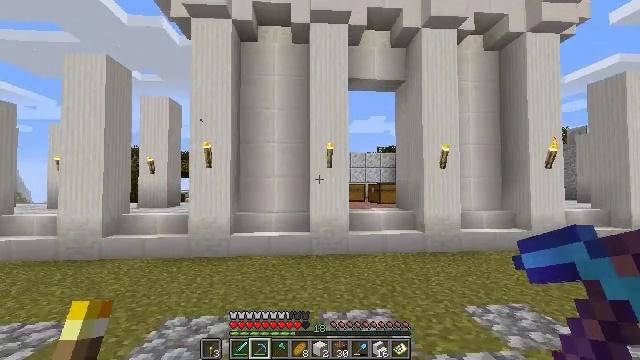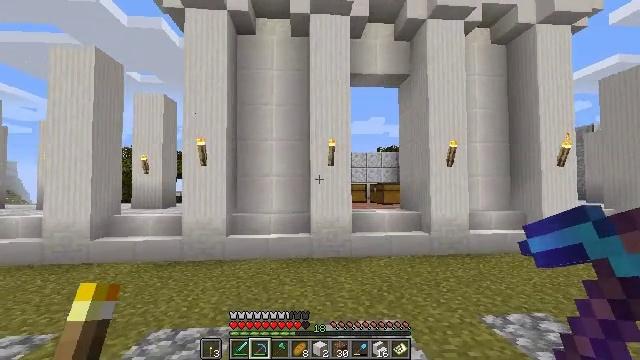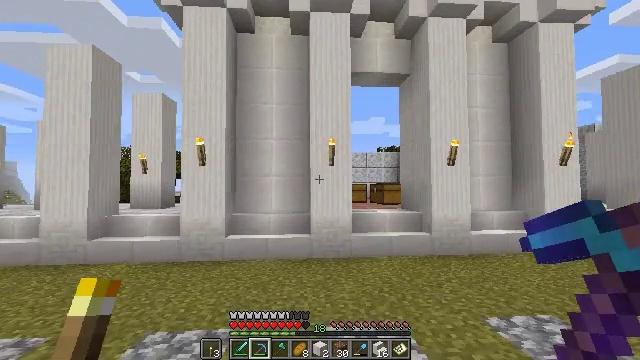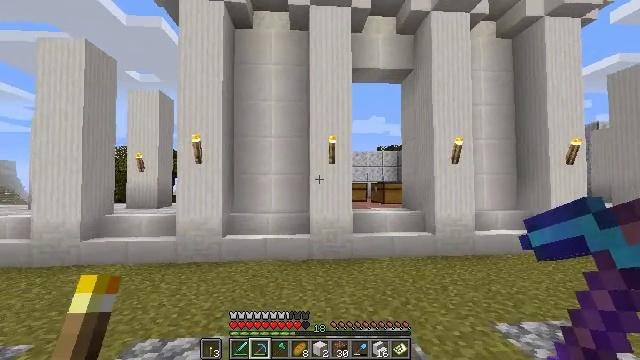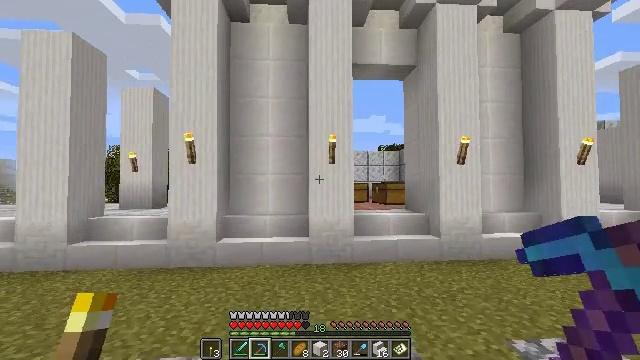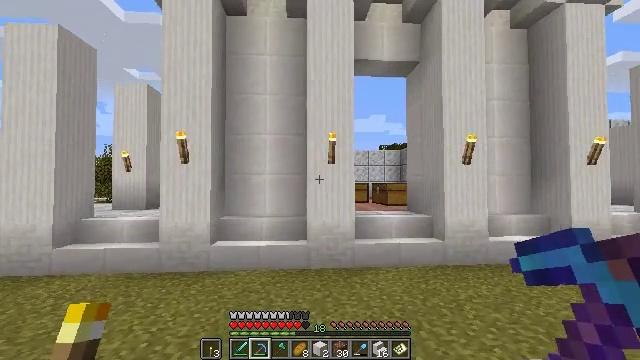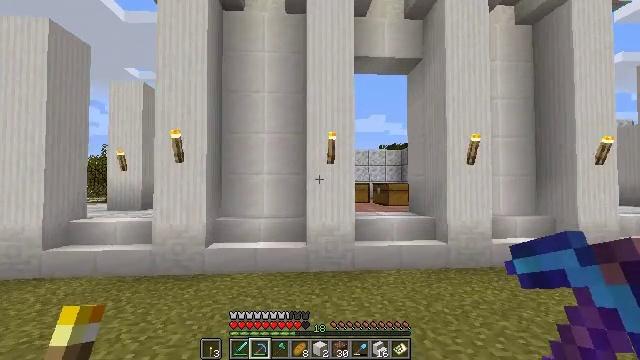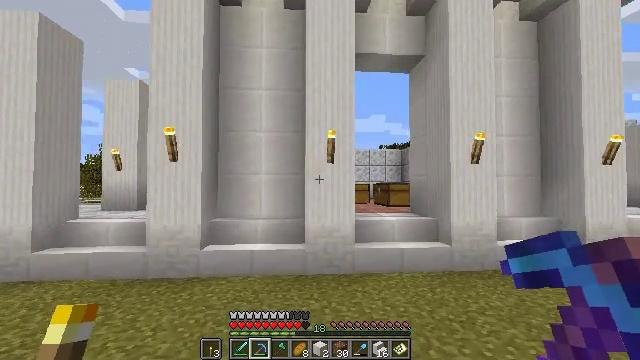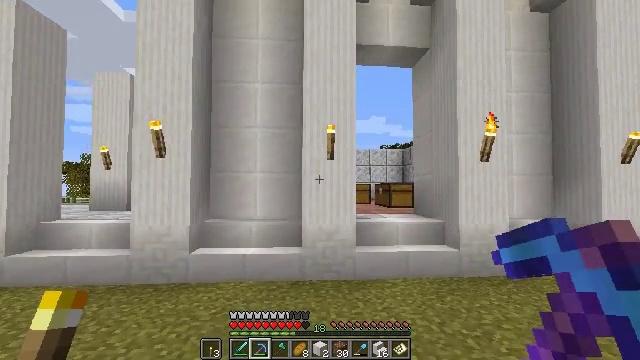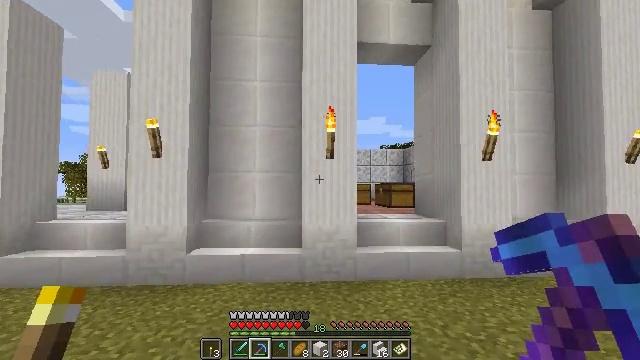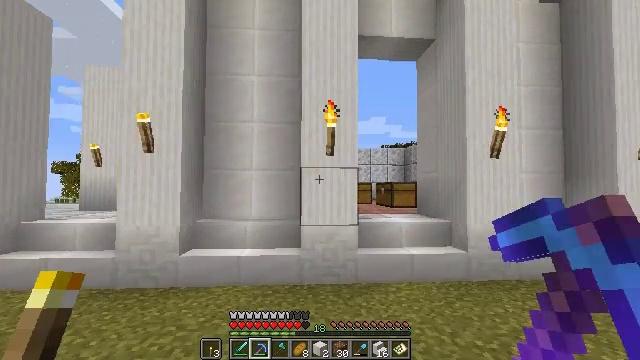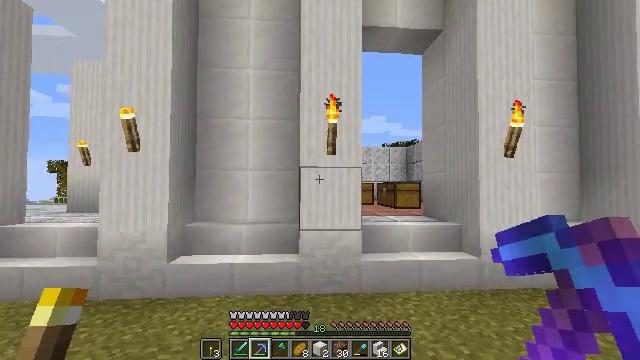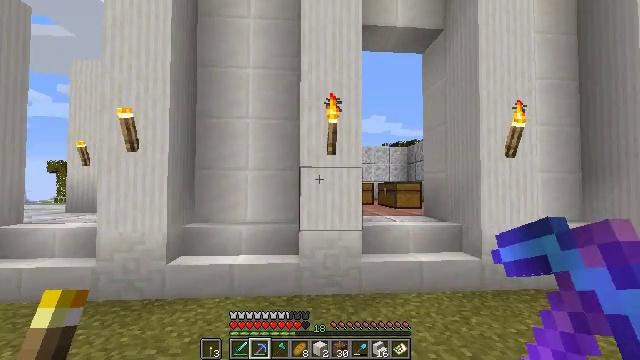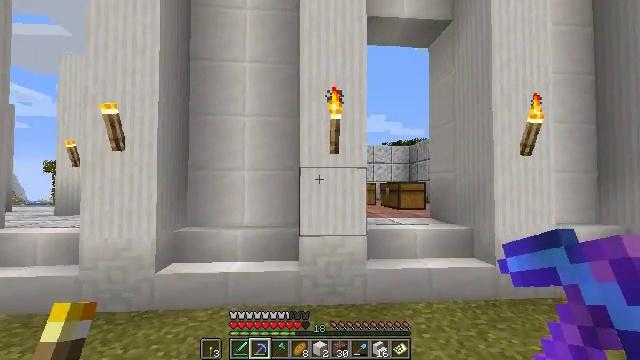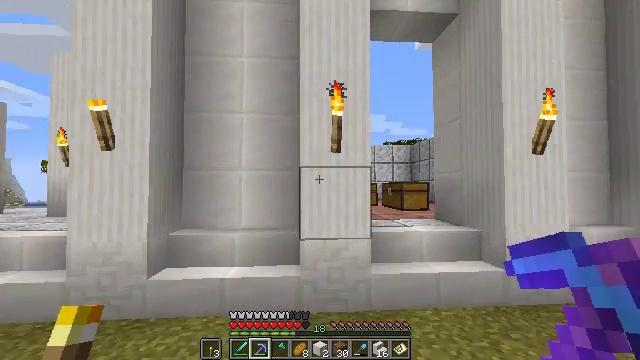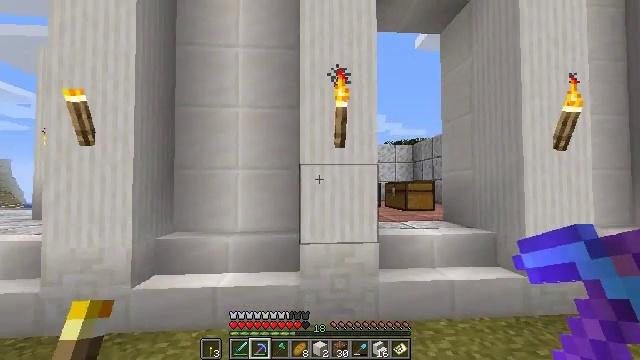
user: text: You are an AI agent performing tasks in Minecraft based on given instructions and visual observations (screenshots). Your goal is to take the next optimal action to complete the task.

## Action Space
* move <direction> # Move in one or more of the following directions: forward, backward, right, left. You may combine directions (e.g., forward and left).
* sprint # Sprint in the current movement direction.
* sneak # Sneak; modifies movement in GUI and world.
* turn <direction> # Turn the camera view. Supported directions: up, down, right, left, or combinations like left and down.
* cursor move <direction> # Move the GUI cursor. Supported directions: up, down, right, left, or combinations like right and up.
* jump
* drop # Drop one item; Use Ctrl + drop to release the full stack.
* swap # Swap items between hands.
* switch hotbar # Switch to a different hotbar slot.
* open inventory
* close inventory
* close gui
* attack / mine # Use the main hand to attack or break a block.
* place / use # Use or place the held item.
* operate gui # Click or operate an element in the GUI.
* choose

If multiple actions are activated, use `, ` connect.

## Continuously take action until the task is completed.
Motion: motion action
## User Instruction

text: Destroy the quartz stairs to collect them.
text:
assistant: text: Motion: move forward
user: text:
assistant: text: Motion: move forward
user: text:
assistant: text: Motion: move forward
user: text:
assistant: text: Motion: move forward
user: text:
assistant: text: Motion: move forward
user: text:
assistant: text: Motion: move forward
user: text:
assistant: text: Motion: move forward
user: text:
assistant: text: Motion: move forward
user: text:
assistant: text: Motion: move forward
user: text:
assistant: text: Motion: move forward
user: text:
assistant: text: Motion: move forward
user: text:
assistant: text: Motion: move forward
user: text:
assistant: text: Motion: move forward
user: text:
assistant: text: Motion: move forward
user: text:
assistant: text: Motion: move forward
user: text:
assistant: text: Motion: move forward
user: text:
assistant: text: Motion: move forward
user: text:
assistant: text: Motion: move forward
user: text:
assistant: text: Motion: move forward
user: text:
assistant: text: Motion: move forward
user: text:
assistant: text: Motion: move forward and move right
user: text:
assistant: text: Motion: move forward and move right
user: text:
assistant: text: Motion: move forward and move right
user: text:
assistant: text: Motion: move forward and move right
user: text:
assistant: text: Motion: move forward and move right
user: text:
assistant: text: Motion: move forward
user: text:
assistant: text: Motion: move forward
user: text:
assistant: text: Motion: move forward
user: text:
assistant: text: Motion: move forward
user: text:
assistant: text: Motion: move forward